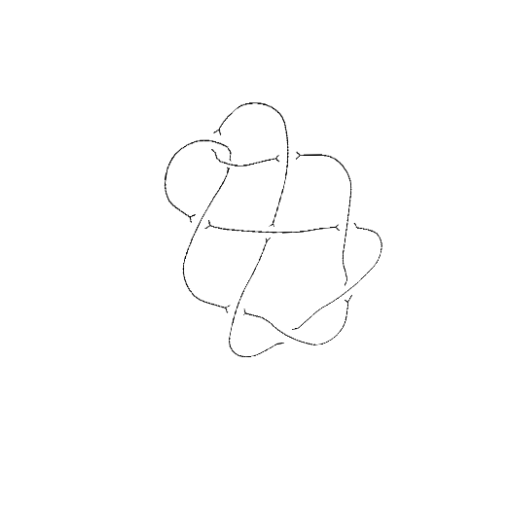
Crossing number: 9